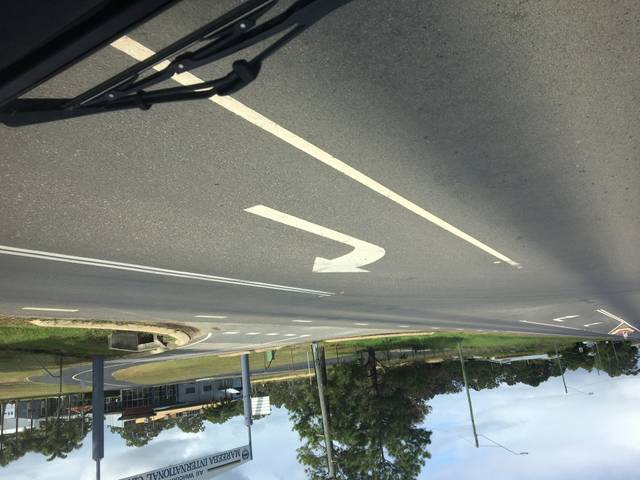
Region: Australia
Coordinates: -16.989, 145.413